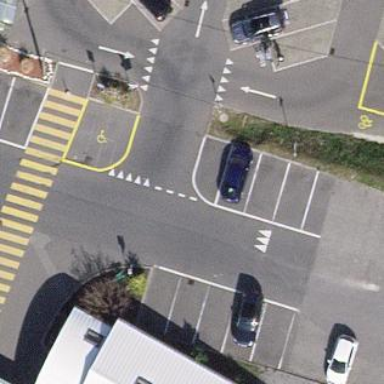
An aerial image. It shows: Parking area with surface.